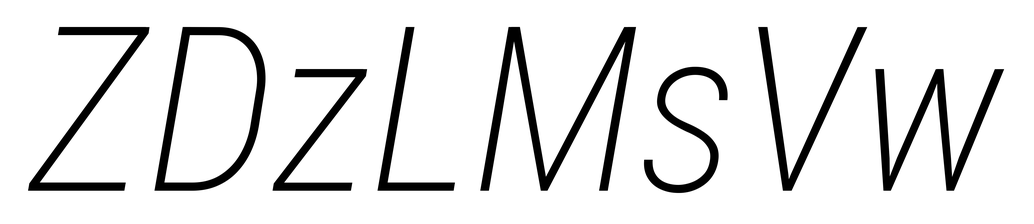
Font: Roboto-Italic_Condensed_ExtraLight_Italic